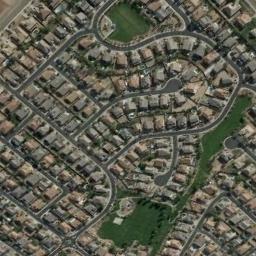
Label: dense_residential